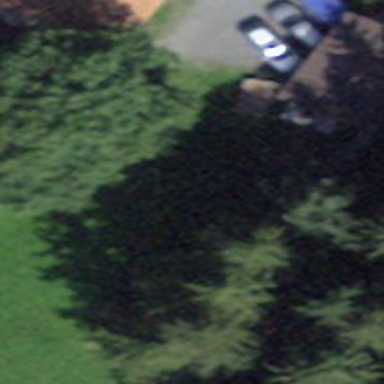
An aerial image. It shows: Rural barn.